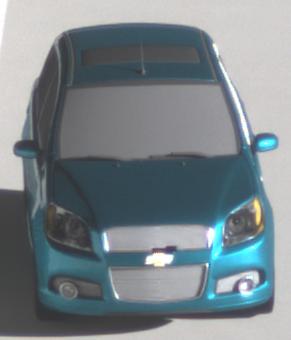
Make: Chevrolet
Model: Aveo 1.2
Detailed model: Aveo
Model produced from: 2008/06
Model produced until: 2011/01
Doors: 3
Color: blue
Road condition: dry road
Daytime: morning or afternoon
Contrast: high contrast